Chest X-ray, PA view. Patient: 45 years old, sex M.
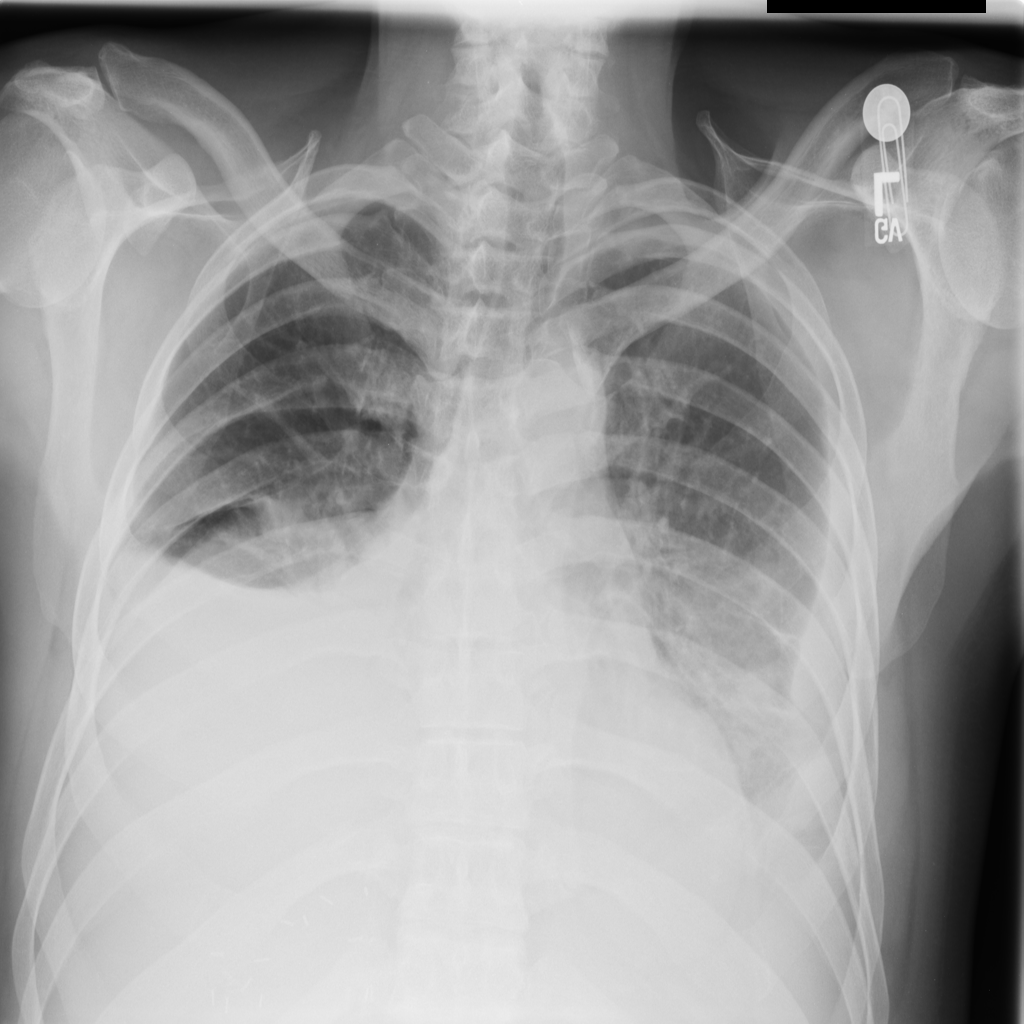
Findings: Effusion